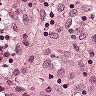
Metastatic tissue present: no